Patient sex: F
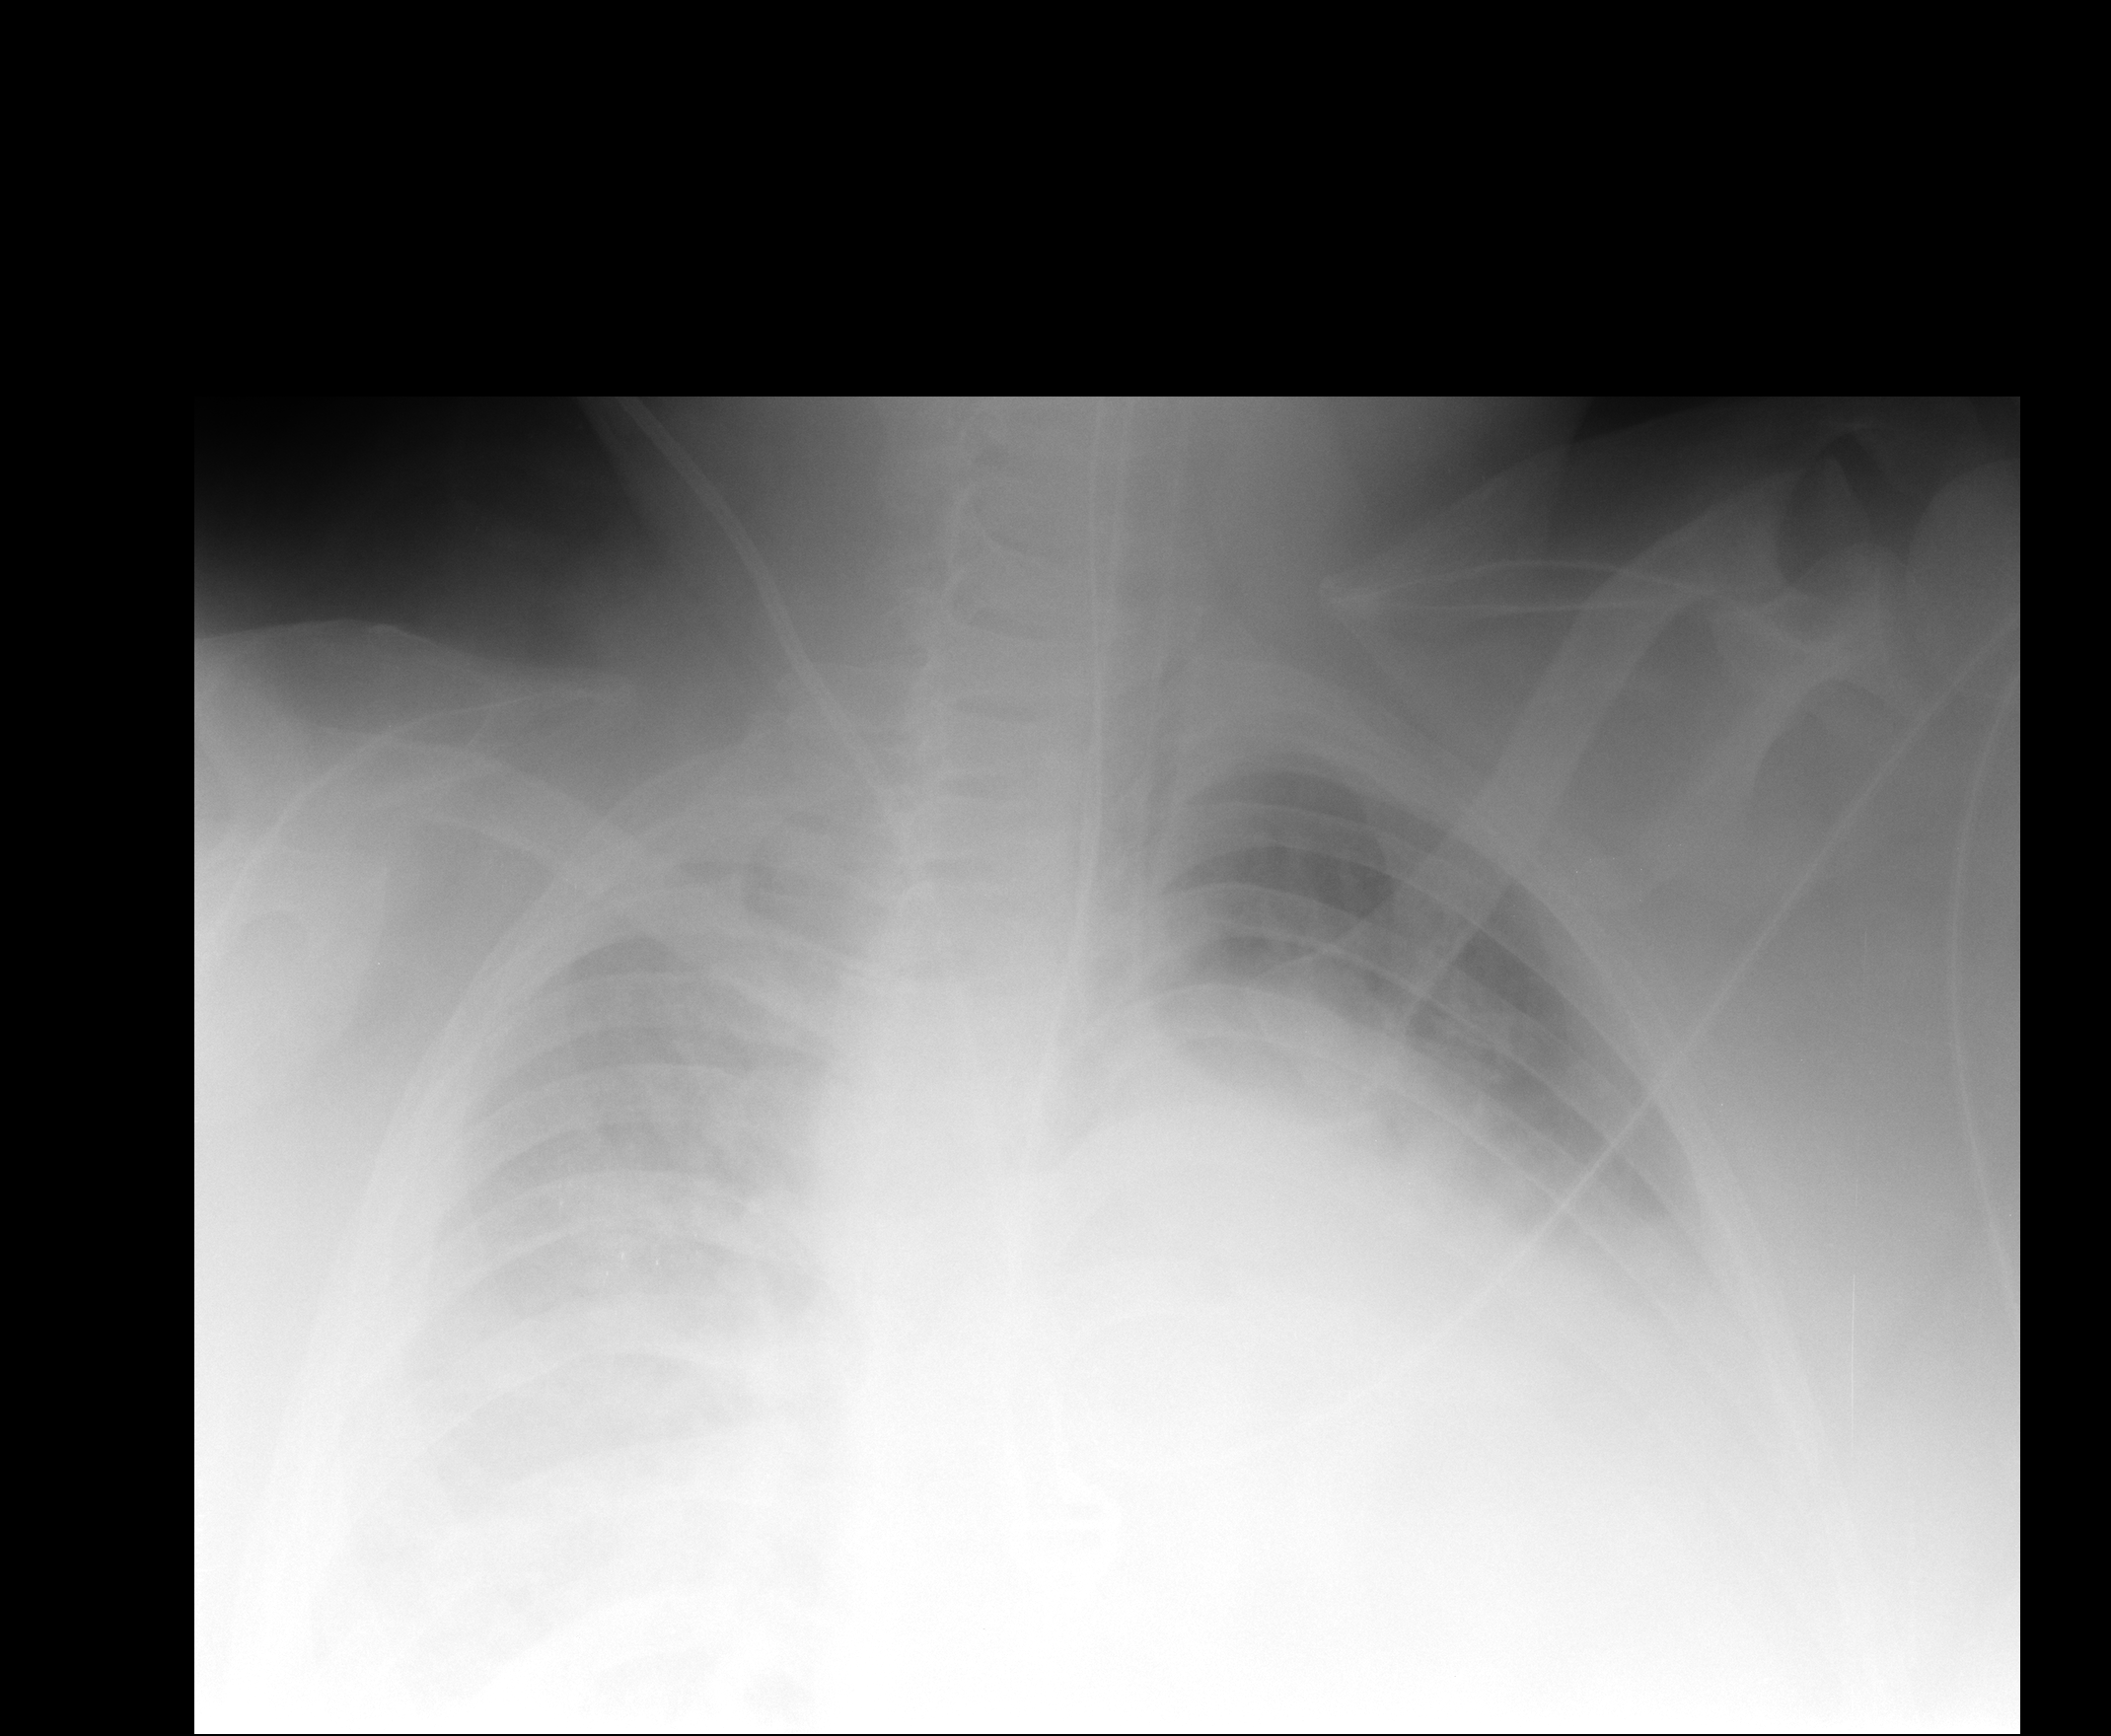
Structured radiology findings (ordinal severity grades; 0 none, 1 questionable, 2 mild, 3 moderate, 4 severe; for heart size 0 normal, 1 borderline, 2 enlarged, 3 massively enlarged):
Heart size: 2
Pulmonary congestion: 3
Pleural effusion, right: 3
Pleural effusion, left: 2
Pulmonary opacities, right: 3
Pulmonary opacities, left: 2
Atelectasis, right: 3
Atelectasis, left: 2